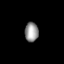
Tissue: lung
Cell type: T cells
Senescence score: 0.2144
Nuclear area (px): 263
Mean DAPI intensity: 146.996